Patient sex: F
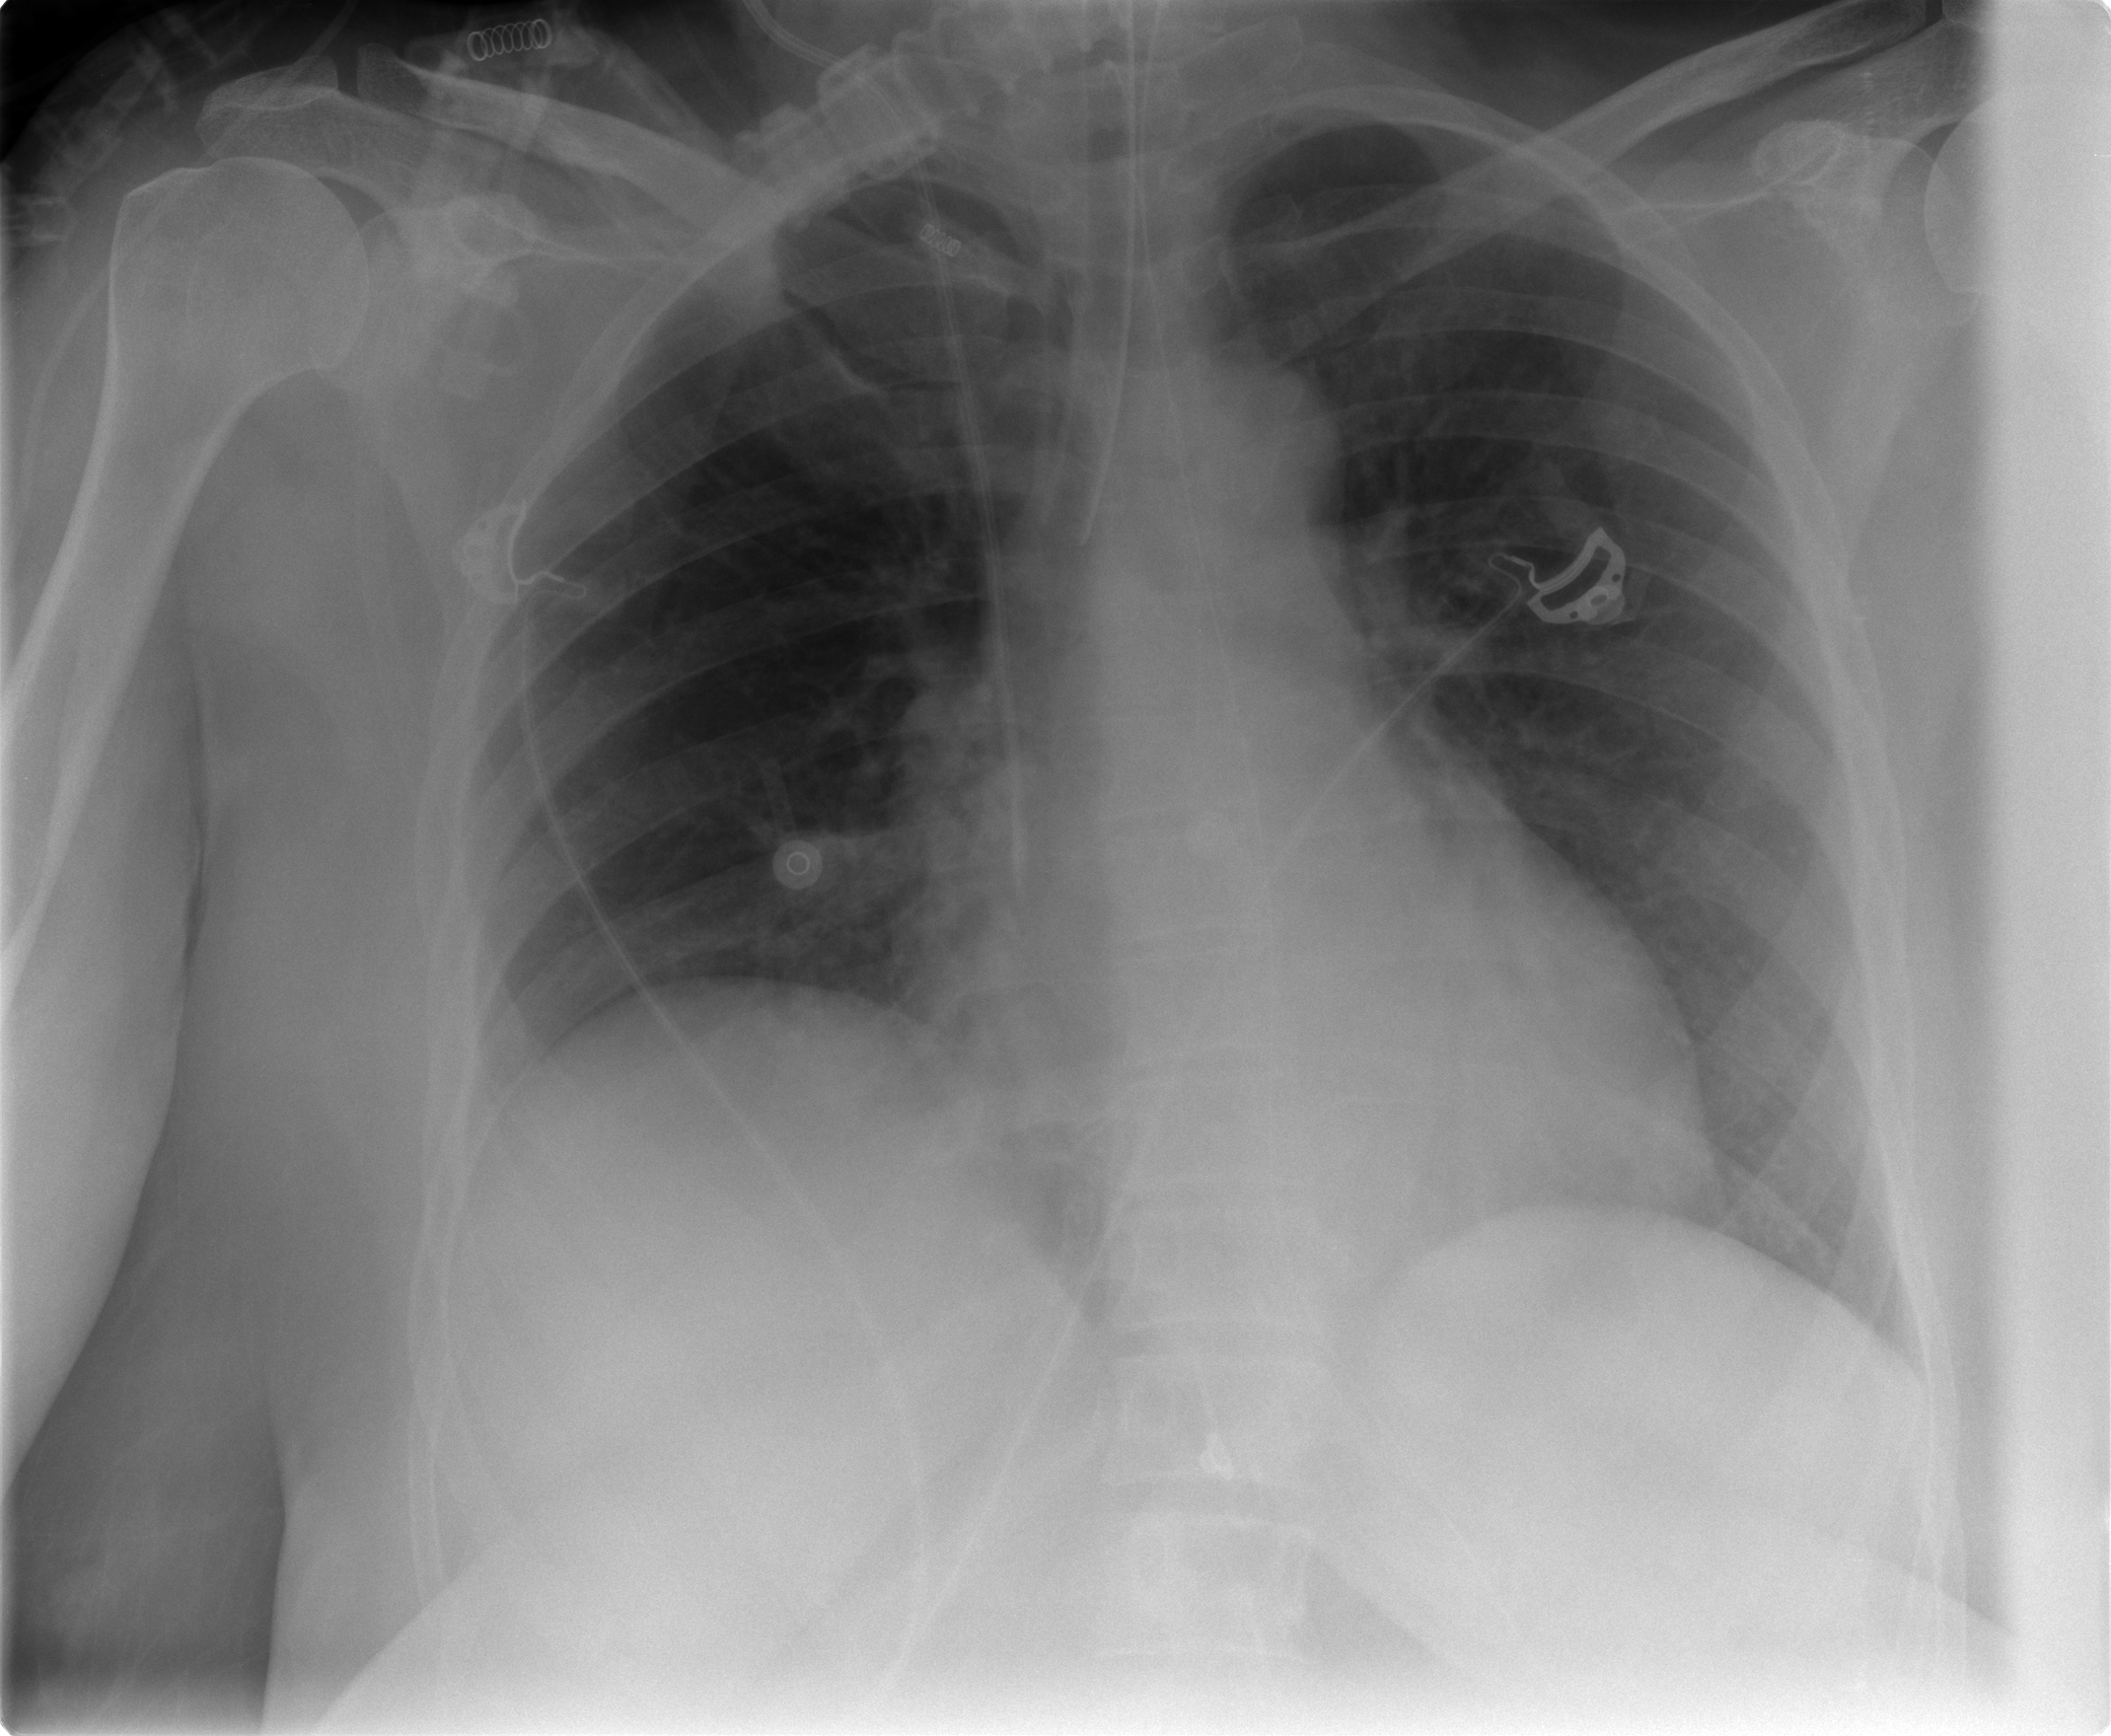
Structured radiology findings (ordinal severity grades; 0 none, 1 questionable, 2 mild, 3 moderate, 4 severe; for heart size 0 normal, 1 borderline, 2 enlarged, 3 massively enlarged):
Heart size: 1
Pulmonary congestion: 2
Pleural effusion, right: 1
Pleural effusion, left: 0
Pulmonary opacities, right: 0
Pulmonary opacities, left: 0
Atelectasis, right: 0
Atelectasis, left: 0